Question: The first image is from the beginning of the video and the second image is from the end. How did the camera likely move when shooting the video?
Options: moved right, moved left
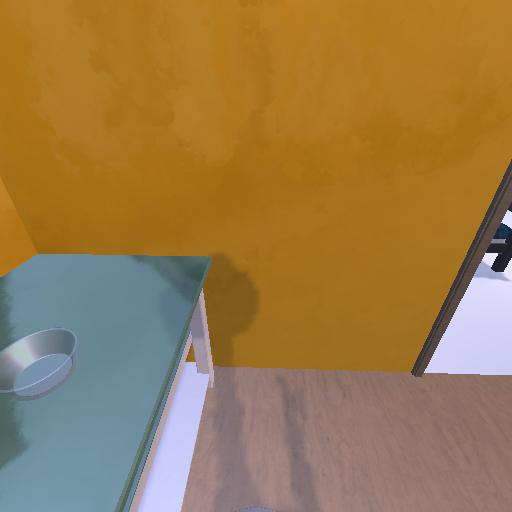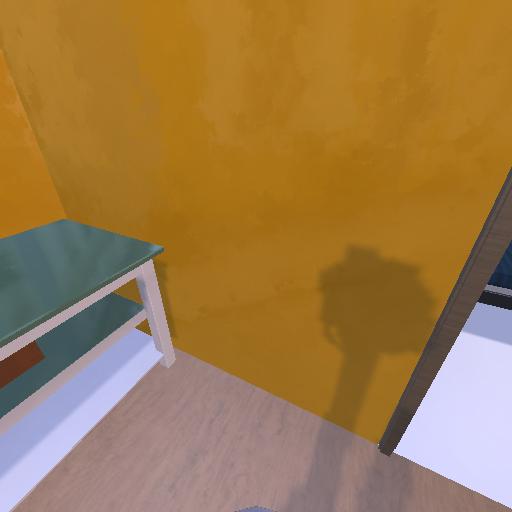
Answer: moved right